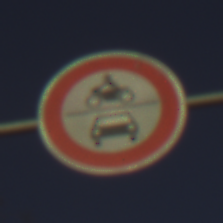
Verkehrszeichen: VerbotKraftfahrzeuge
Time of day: SunriseSunset
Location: Outdoor (Nature)
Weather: Clear
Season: NotSpecified
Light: Natural